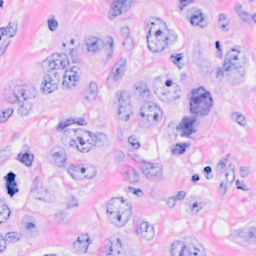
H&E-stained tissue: Breast